Aerial crown-view tile of a tropical tree (Barro Colorado Island, Panama), acquired 20240611:
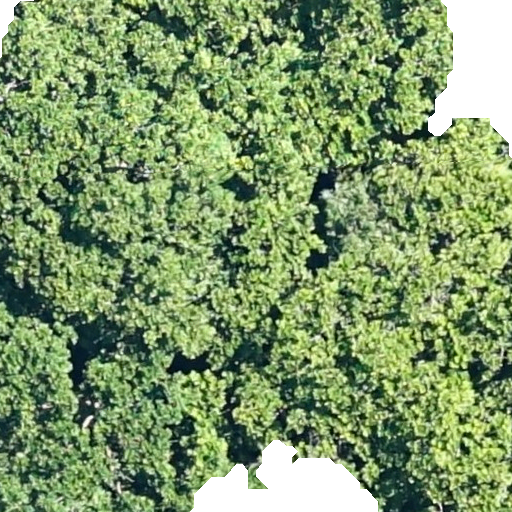
Species: Anacardium excelsum
GBIF accepted scientific name: Anacardium excelsum
Crown area: 519.562 m²